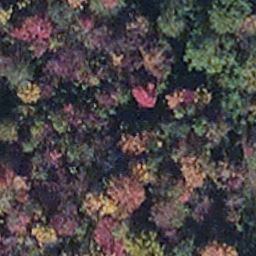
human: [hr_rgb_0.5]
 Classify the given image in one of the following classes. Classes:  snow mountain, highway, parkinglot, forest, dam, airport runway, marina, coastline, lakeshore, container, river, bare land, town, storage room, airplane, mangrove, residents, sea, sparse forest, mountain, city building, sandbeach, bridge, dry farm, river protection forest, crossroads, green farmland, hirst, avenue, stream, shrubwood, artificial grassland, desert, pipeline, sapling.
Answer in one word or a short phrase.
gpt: mangrove